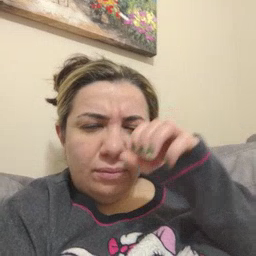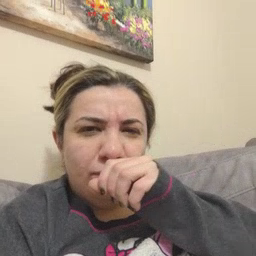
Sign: owie